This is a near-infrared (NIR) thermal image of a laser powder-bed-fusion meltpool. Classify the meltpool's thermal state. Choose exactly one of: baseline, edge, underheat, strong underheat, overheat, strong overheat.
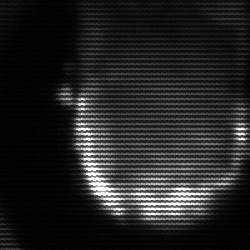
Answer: baseline